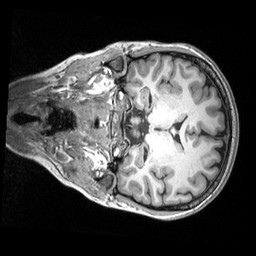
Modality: T1w
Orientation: coronal
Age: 24
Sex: female
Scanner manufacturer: siemens
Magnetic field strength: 3 T
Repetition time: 2.53 s
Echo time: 0.00298 s